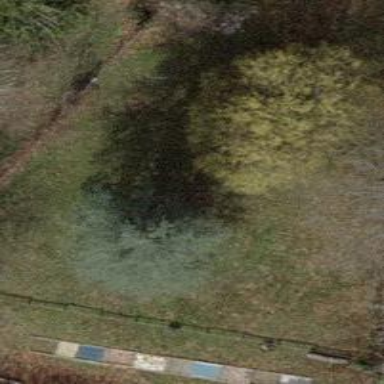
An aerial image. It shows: Evergreen needle-leaved tree.